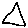
Label: triangle